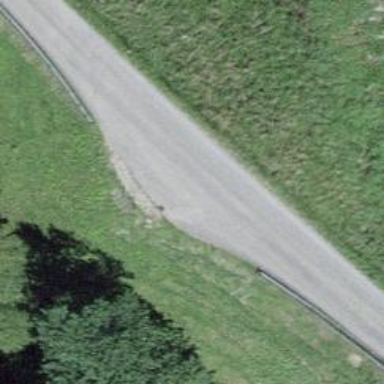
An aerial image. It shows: Passing place on the road.